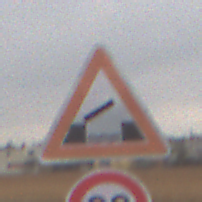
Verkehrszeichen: BeweglicheBruecke
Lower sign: Geschwindigkeit20
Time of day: Midday
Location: Outdoor (RoadRail)
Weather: Overcast
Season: NotSpecified
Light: Natural